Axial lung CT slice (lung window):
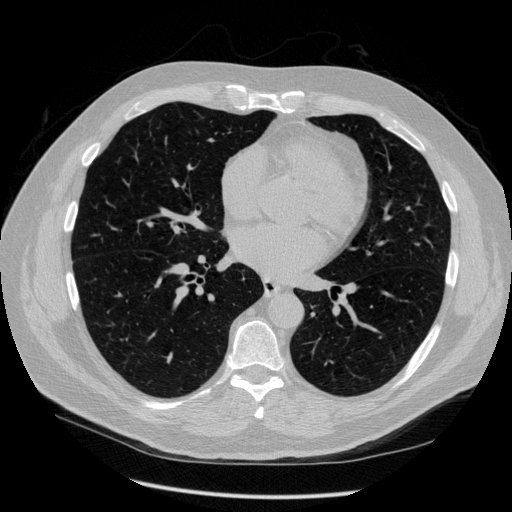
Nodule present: no